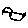
Label: bird